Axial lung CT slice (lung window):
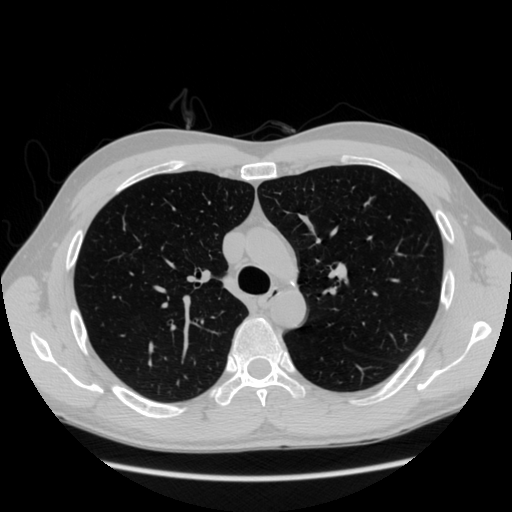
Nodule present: no